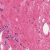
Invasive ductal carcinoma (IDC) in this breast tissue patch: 0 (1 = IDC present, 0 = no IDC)